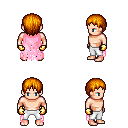
a pixel art fantasy rpg character, male body template, human, light skin, pink tattered cape, white pants, dark blonde plain hairstyle, gold gloves, four views (front, back, left, right), 2x2 character sprite sheet, small pixel art, hard edges, no anti-aliasing